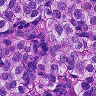
Metastatic tissue present: yes